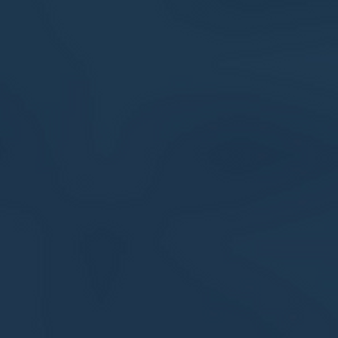
Label: other